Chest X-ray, PA view. Patient: 45 years old, sex M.
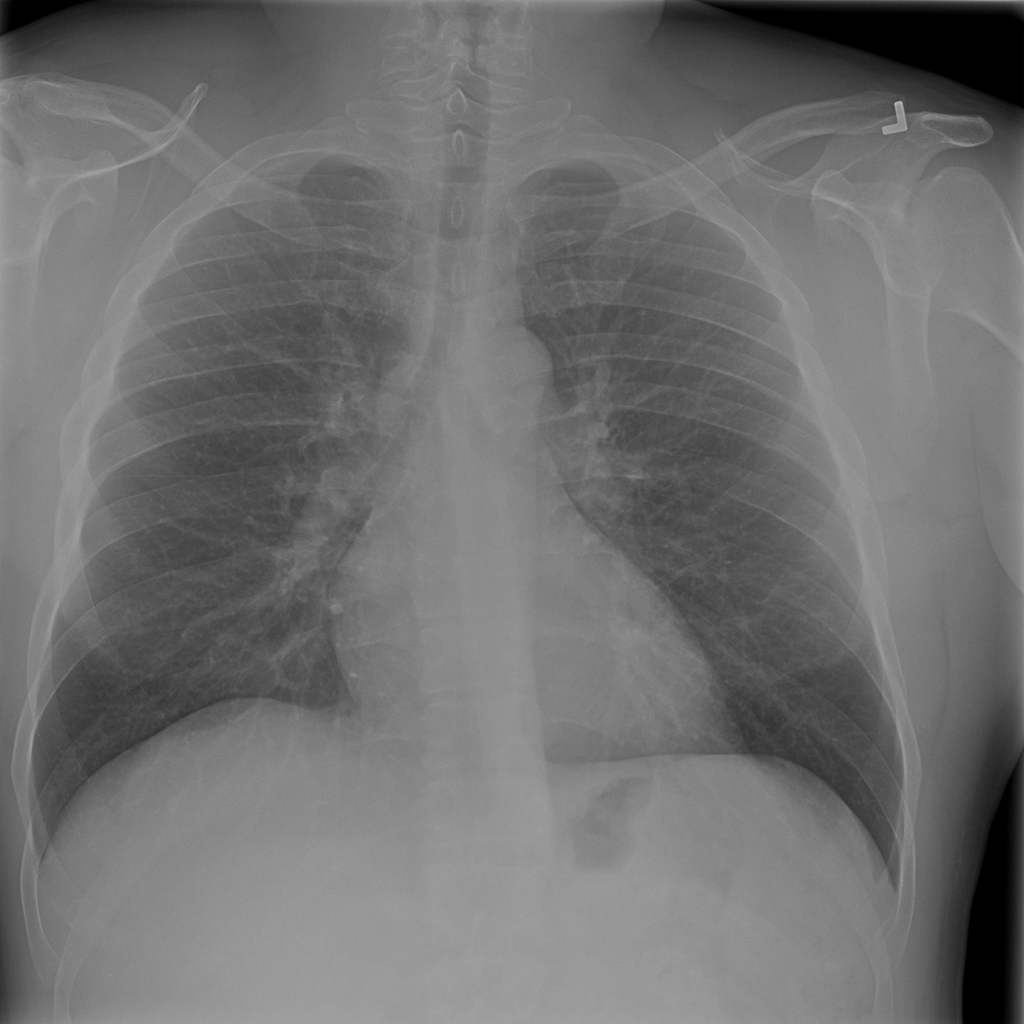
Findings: No Finding